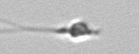
Label: flagellate